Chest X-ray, PA view. Patient: 59 years old, sex M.
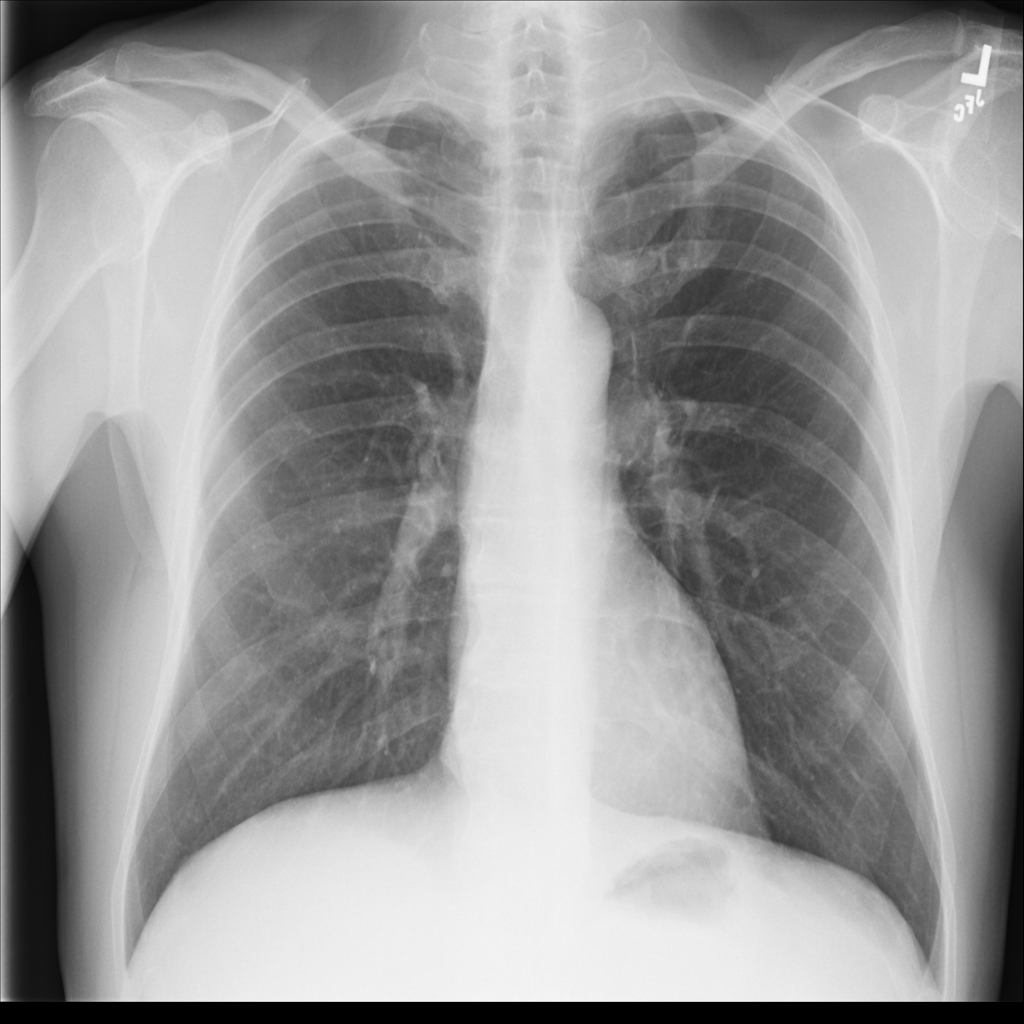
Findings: No Finding